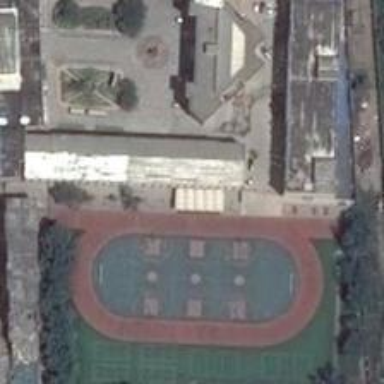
The basketball courts is surrounded by plants in a square space .